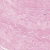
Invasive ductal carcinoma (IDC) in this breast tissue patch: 0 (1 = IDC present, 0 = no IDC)